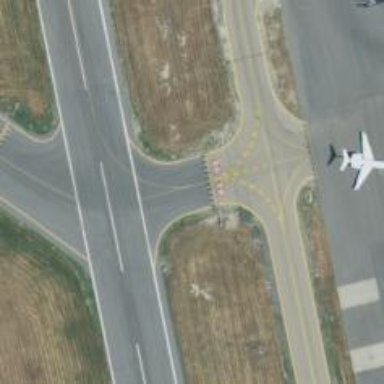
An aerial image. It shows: Asphalt taxiway in the airport.